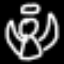
Label: angel